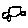
Label: car